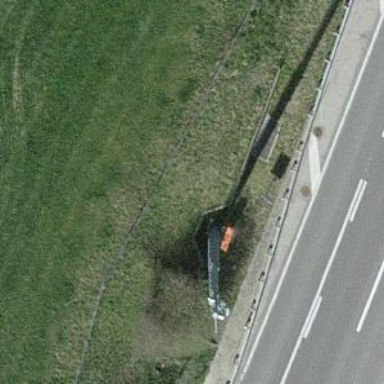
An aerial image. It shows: Man-made mast used for communication purposes.